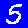
Digit: 5